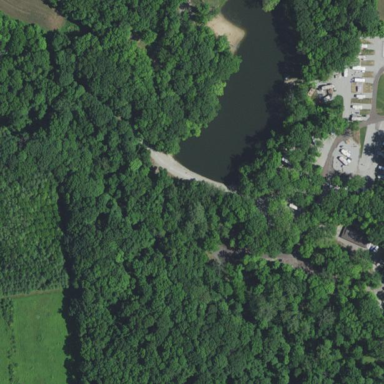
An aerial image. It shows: Popular swimming area at lake.